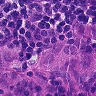
Metastatic tissue present: yes